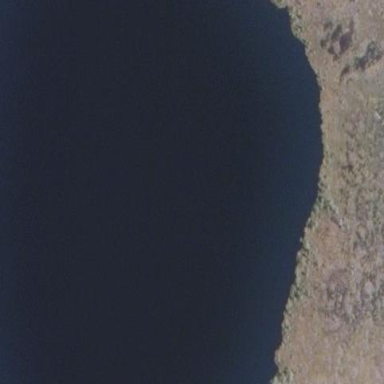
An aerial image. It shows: Lake with natural water.